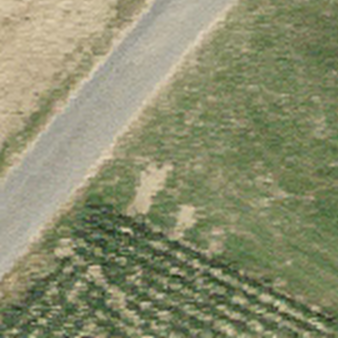
Label: other